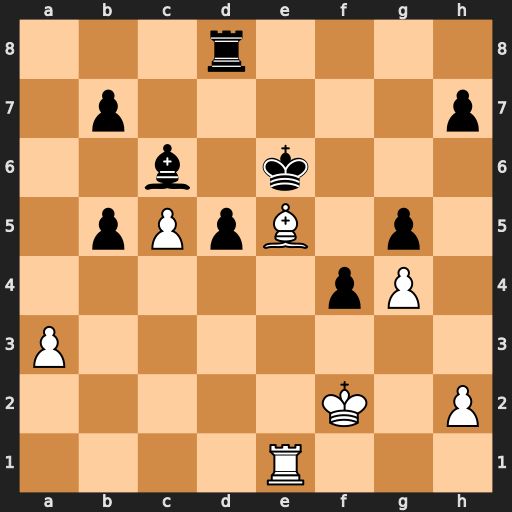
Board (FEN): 3r4/1p5p/2b1k3/1pPpB1p1/5pP1/P7/5K1P/4R3
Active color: w
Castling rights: -
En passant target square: -
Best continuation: Bc7+ Kd7 Bxd8